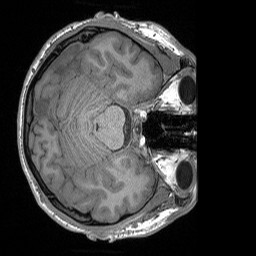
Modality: T1w
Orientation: axial
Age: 21
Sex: male
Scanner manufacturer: siemens
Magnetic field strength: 3 T
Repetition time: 1.56 s
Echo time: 0.00207 s